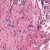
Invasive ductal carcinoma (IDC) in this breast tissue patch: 0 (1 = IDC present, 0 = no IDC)